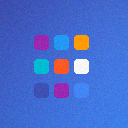
Screen state: on